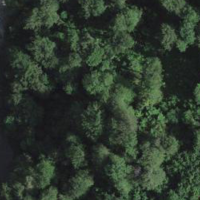
EUNIS habitat code: 41
Species observed at this site:
Campanula trachelium